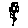
Label: flower